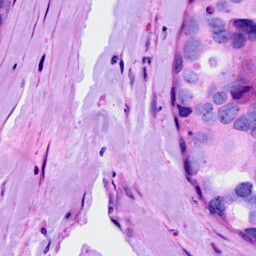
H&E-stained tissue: Breast